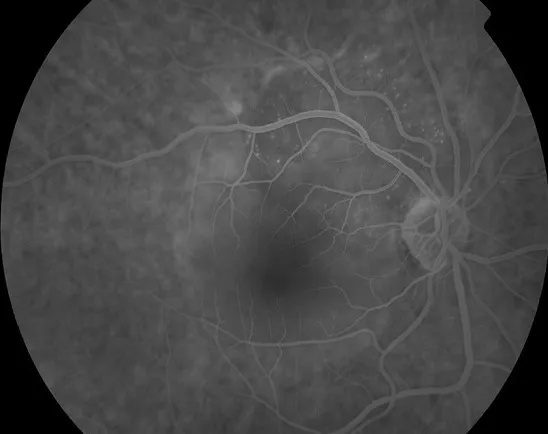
FFA of the RE, late frames, showing hyperfluorescence of the mass due to dye leakage.
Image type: ophthalmic_imaging (ophthalmic_angiography)